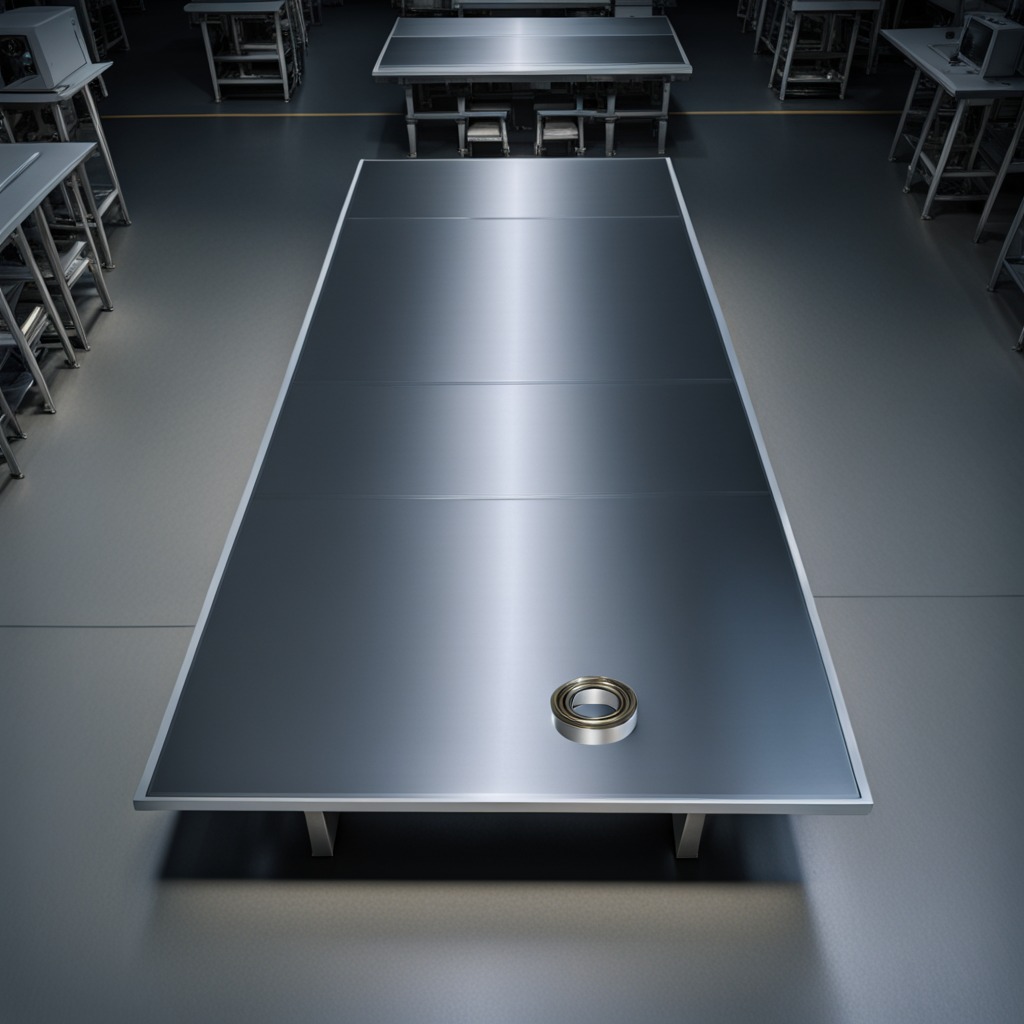
A metal ball bearing is lying on the tabletop.